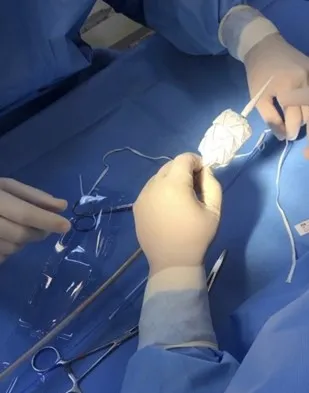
Re-sheathing the Medtronic Valiant Captivia stent graft (Medtronic, Minnesota, United States).
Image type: medical_photograph (other_medical_photograph)